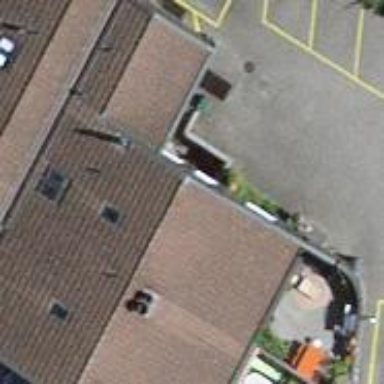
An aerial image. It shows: Restaurant in building.